Question: I understand code fully however I'm having a bit of trouble understanding UML as it relates to code.
Question 1 - If I have a class
'''
public class one
{....}
public class two
{
one ob;
public two(){ob=new one();}
}
'''
I know this is an association but do I show this in a class diagram with an arrow or not?

Question 2 - if I have the following class
'''
public class three
{
public three(){.........}
public void method() { one obt=new one(); }
}
'''
Is this an association between class three and class one? I'm not sure since its being applied from the method.
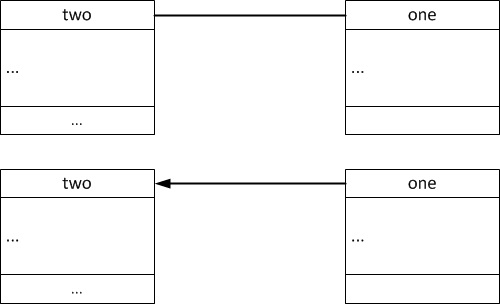
Answer: > I know this is an association but do I show this in a class diagram with an arrow or not?
If class 'one' has no reference to class 'two' then you should have an arrow head. But it points from 'two' to 'one' (opposite way to how you have it shown). Reason: the arrow indicates navigability. Class 'two' can navigate to class 'one' because it holds an instance. The opposite is not true. Technically it should be an open arrowhead, not the closed form you've used.
> Is this an association between class three and class one? I'm not sure since its being applied from the method.
If the only reference from 'three' to 'one' is as a method parameter then you'd most likely show as a dependency not an association. Associations declare a systematic relationship among the entities - like a 'Purchase Order' consisting of 'Order Lines'. In code that most often translates to a member variable (or collection thereof). Dependencies are a weaker form of relationship than Associations and don't imply a systematic link.
hth.